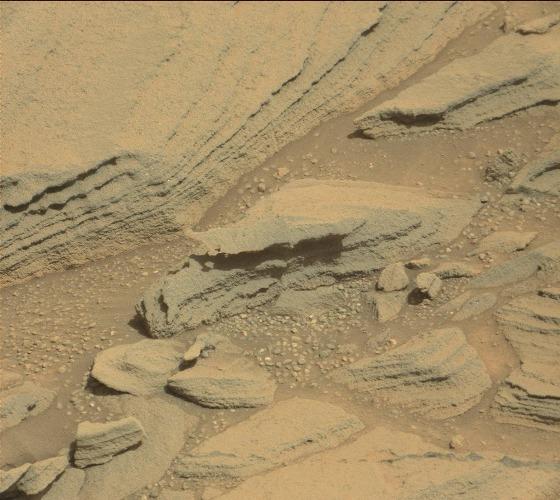
Terrain classes present: Bedrock, Gravel / Sand / Soil, Rock, Shadow